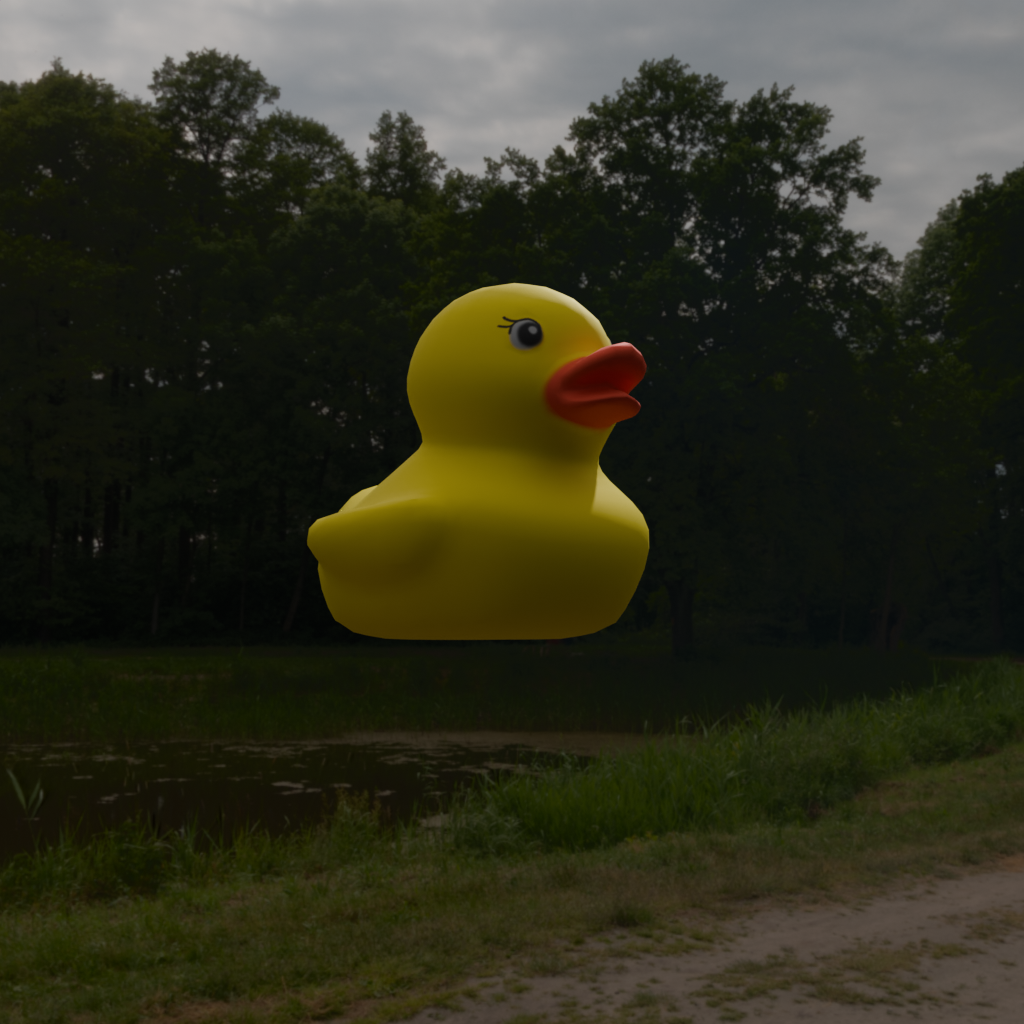
an image of a yellow rubber duck seen from <front_right> in a lakeside with a cloudy sky surrounded by greenery and dirt paths.